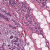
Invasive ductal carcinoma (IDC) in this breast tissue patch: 1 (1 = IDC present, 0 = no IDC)